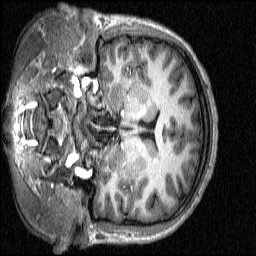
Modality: T1w
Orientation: coronal